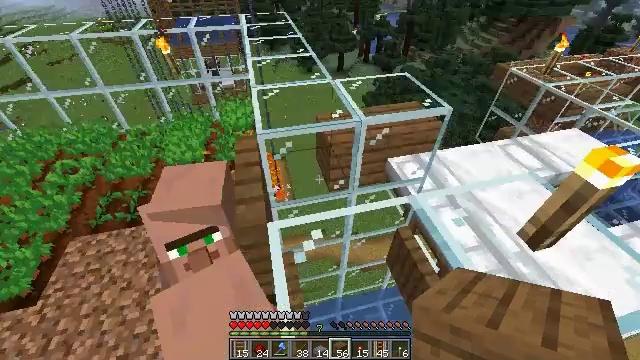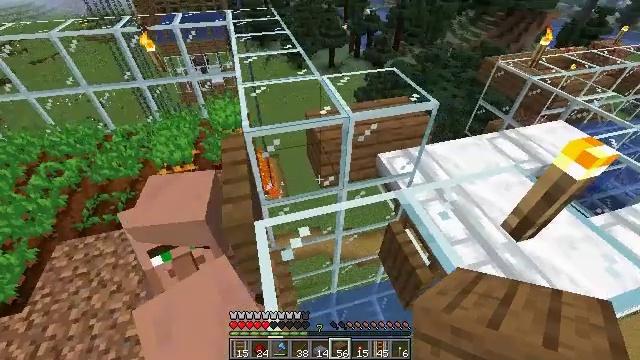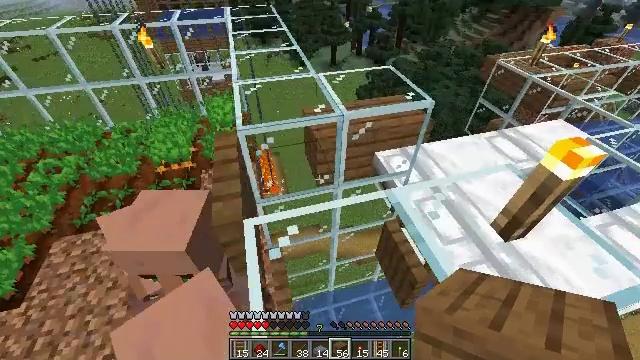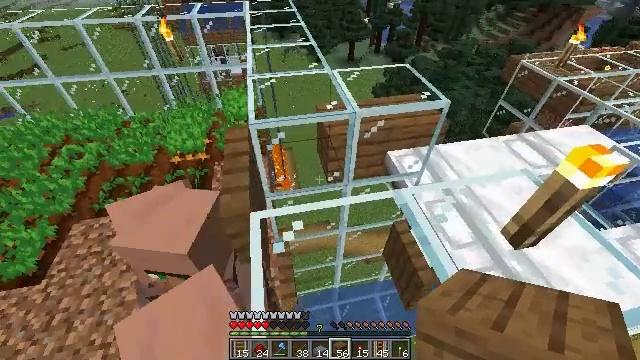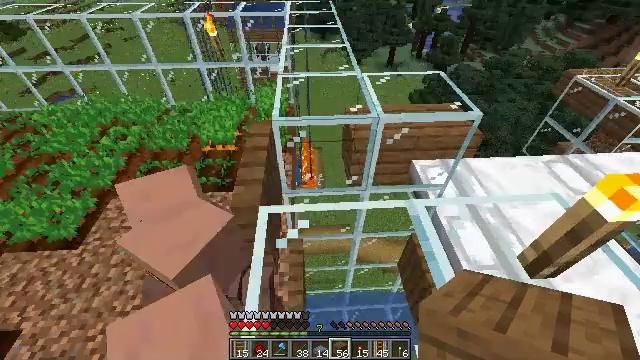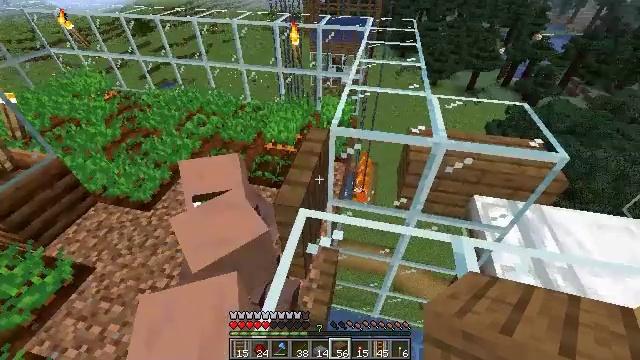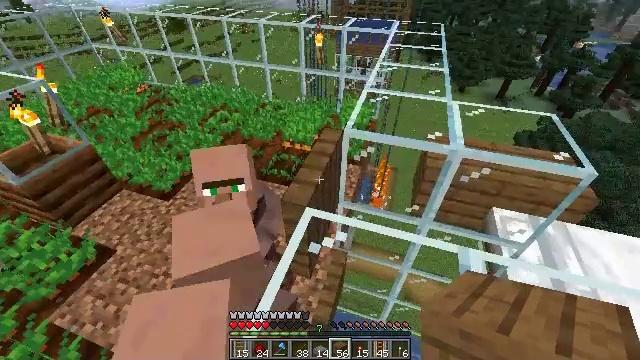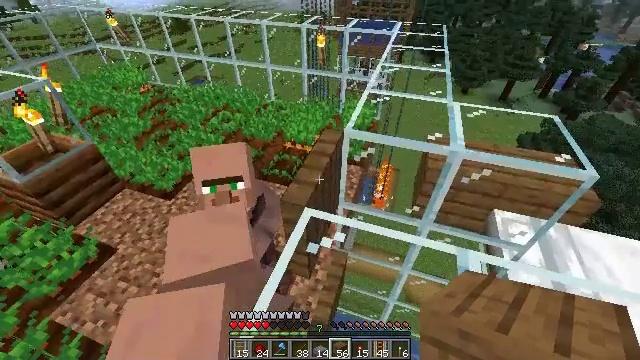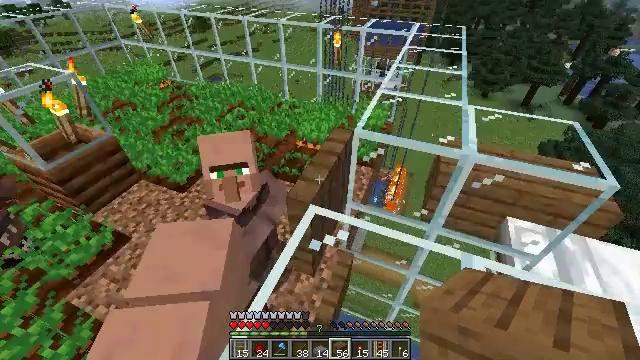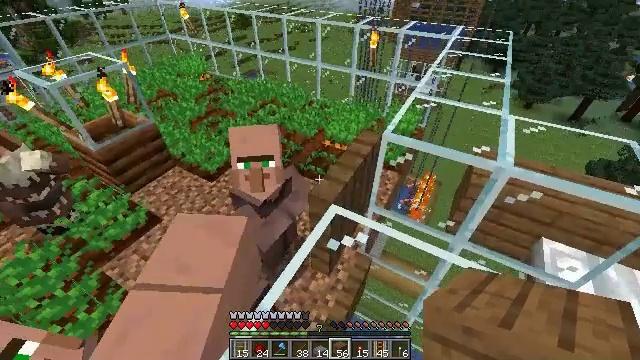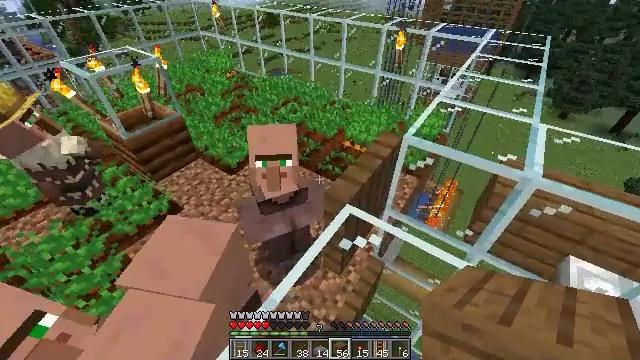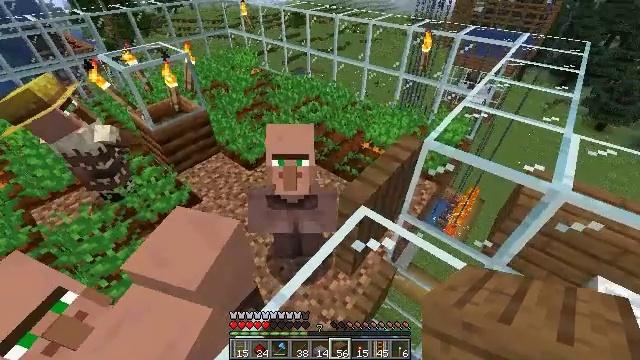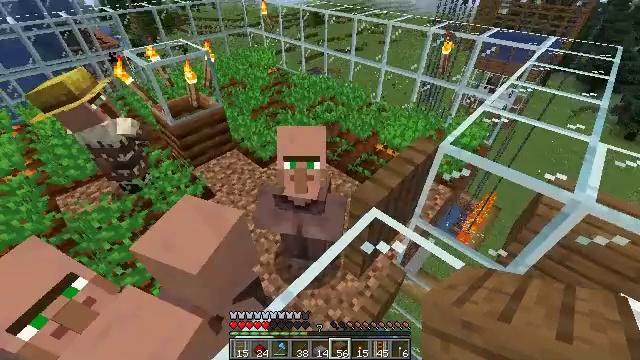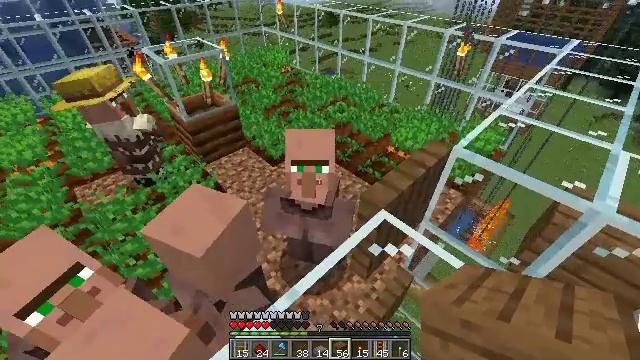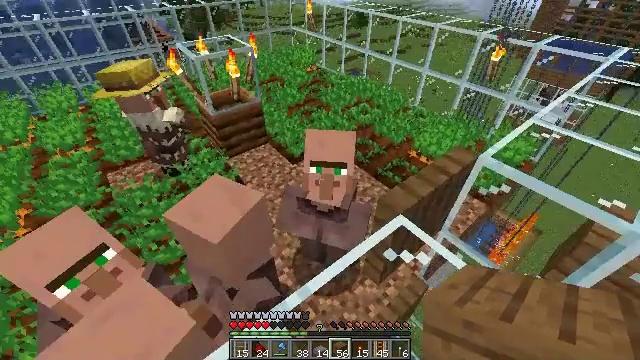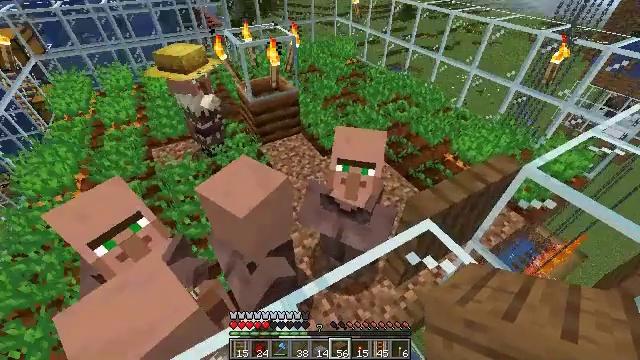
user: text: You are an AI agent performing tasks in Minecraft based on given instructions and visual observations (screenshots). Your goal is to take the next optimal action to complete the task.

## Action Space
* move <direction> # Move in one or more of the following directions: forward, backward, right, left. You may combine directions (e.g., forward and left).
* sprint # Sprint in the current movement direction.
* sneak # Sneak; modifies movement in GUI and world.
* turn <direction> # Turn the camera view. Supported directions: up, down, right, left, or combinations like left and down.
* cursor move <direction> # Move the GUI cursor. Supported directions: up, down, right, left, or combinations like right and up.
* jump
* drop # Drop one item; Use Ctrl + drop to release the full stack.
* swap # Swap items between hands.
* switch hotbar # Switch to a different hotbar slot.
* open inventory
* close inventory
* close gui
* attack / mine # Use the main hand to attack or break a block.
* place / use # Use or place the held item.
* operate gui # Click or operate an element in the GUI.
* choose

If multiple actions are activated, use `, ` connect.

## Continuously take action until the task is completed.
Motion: motion action
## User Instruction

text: Harm the villager.
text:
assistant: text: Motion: move right, sneak, turn right
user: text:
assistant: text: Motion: move right, sneak
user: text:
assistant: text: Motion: move right, sneak, turn left
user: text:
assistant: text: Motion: move right, sneak, turn left
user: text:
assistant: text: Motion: move right, sneak, turn left and up
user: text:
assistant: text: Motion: move right, sneak, turn left
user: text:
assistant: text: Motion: sneak
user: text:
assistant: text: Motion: sneak, turn left
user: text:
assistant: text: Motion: sneak, turn left
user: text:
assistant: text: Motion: sneak, turn left
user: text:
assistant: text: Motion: sneak, turn left
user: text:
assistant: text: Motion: sneak, turn left
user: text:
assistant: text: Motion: sneak, turn left
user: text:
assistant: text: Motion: sneak, turn left
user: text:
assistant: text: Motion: sneak, turn left and down
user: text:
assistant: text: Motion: sneak, turn left and down
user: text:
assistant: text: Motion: sneak, turn left and down
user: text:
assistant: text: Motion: sneak, turn left
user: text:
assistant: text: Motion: sneak, turn left
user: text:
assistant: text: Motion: sneak
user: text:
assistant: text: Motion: sneak
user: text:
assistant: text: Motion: sneak
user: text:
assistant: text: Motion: sneak
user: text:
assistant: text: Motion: sneak
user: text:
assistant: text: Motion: sneak
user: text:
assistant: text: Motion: sneak
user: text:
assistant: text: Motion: sneak
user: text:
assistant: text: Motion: sneak
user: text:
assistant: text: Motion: sneak, turn down
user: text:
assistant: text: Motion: sneak, turn right and down